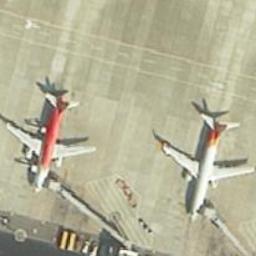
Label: airplane